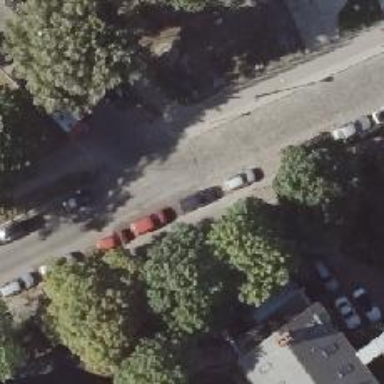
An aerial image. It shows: Residential road with sidewalks on both sides.